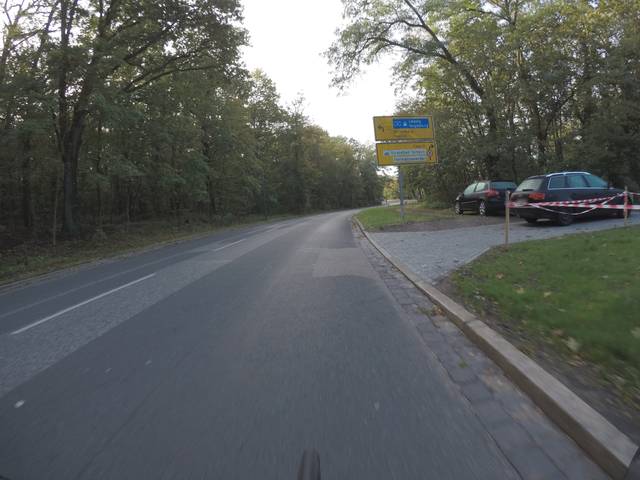
Region: Germany
Coordinates: 52.383, 13.056